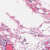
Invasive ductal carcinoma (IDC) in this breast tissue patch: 0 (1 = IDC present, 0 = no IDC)